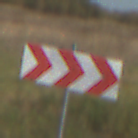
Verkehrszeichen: RichtungstafelnInKurvenGrossLinks
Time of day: MorningAfternoon
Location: Outdoor (Nature)
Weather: Clear
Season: Autumn
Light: Natural